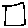
Label: square